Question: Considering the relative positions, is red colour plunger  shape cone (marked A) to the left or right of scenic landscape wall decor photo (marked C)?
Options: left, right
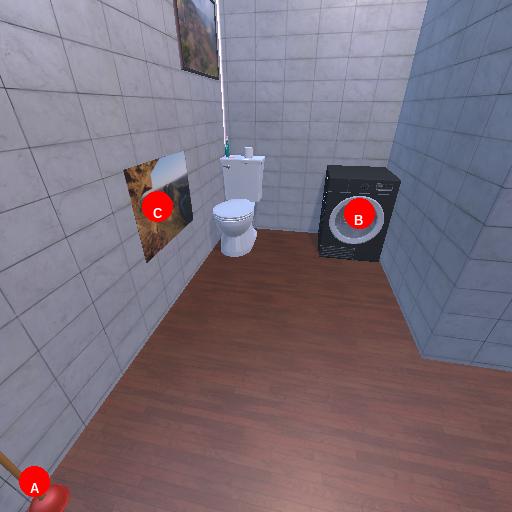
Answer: left